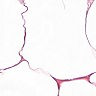
Metastatic tissue present: no